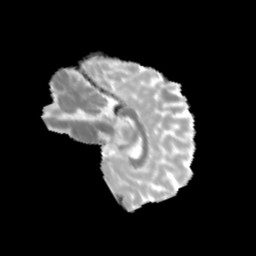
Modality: MD
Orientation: sagittal
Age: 10
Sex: female
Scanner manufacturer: siemens
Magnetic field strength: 3 T
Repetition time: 3.8 s
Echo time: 0.07 s